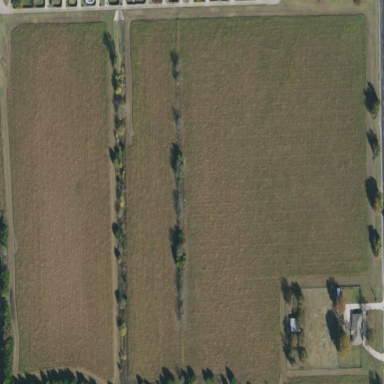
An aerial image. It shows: Grassy plot in zoning area.